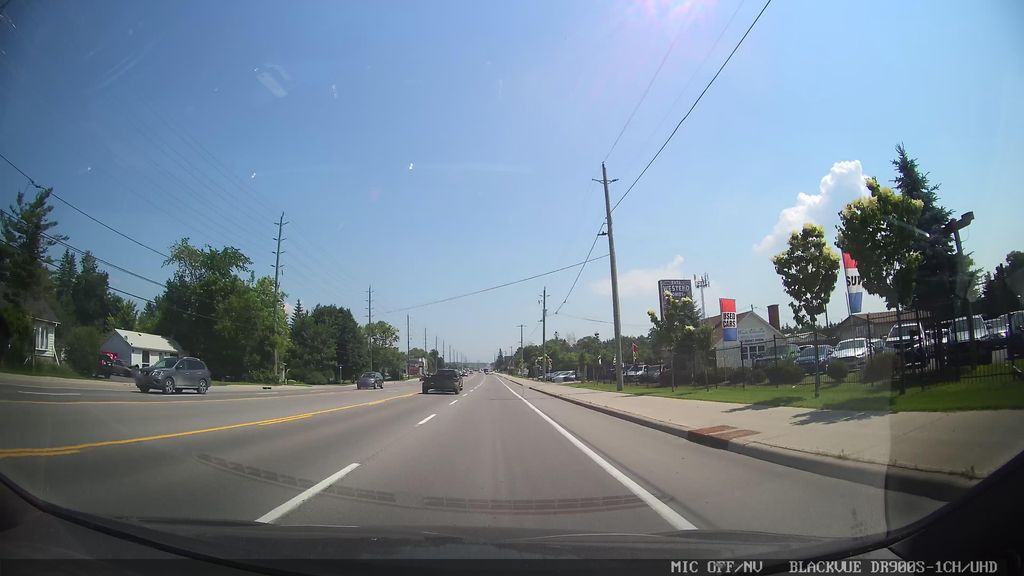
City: ottawa-gatineau